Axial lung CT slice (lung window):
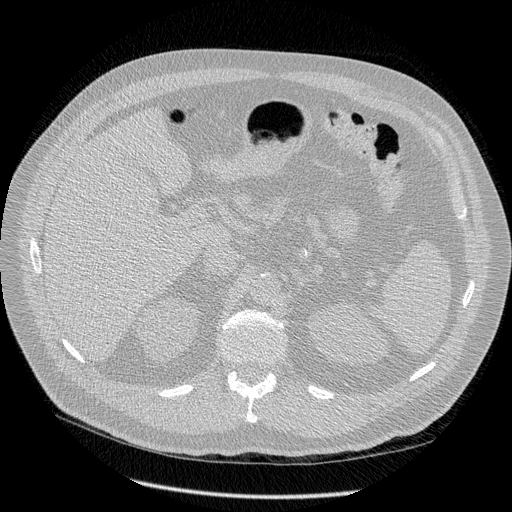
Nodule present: no